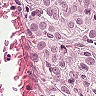
Metastatic tissue present: yes